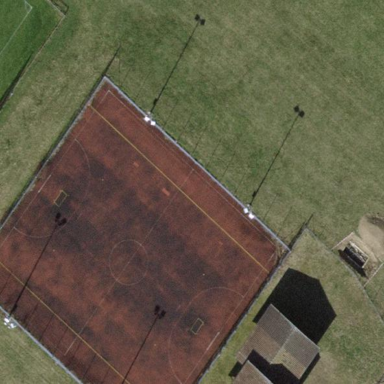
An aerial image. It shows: Sandy pitch with multi-sport area surrounded by fence.